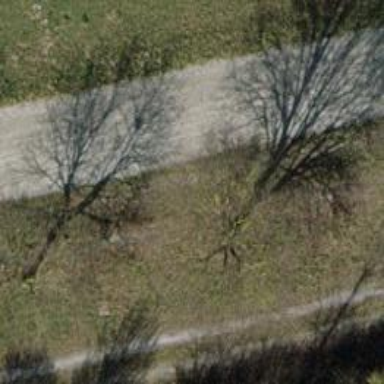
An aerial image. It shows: Beautiful avenue of deciduous trees.